Question: I have a folder with a huge number of files and I need to rename them. I'm using a bulk/batch renaming utilty: <URL>
It allows for RegEx patern matching and replacing.
Here is are couple of sample file names:
- - - - - - - - -
I need to remove the '(19*' part and keep the '.avi' so that new names are as follows:
- - - - - - - - -
The name of files sometimes contain a (abc) too but the '(19*' are always present:
04-067 - Name of File I need (Colored) (3D) '(1943) (Aplha, Xtra, Info) [ExtraA] (15m34s)'.avi
Any quick help for such a regex?
Update:
Here is an image (<URL> :
Regards.
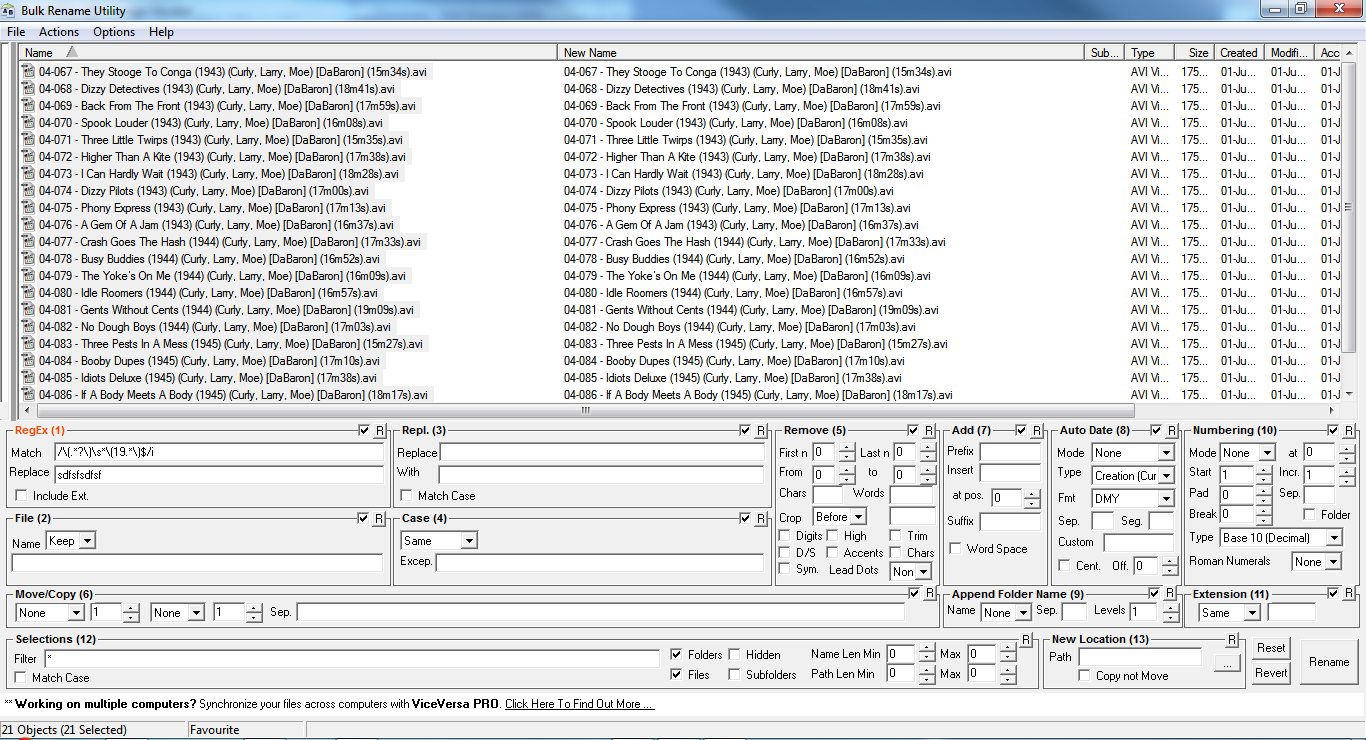
Answer: Replace '\s*\(19.*\.avi' with '.avi'